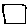
Label: square